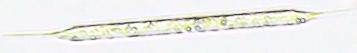
Label: Rhizosolenia